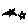
Label: star